Question: I'm trying to make something a bit like this:

This is my code: <URL>
'''
$("ul.opt").addClass("hidden");
$('#filter > li > a').on("click", function (e) {
var cache = $(this).next('ul');
$('#filter ul:visible').not(cache).hide();
cache.toggle();
});
'''
I'm trying to make it degradable so without javascript they can submit the form to adjust the results, but with javascript they can just click the text of the desired result.
How can I make it so by them clicking the text alone, with javascript enabled, it not only selects the radio button but also submit the form.
Is my code the right approach to achieve this desired outcome?
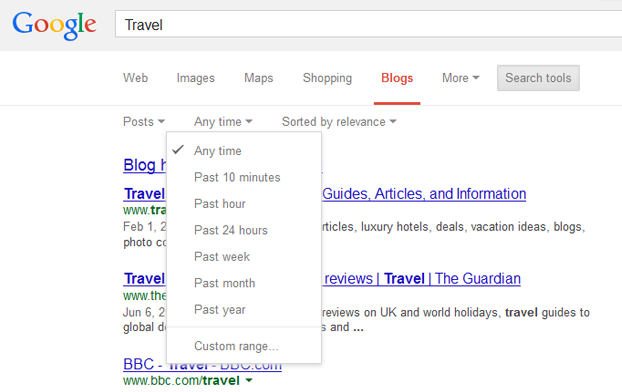
Answer: Replace the radio buttons with submit buttons.
'''
<input type="submit" name="status" value="Status 1">
'''